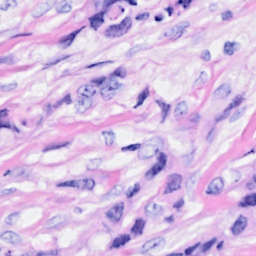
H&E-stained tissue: Breast